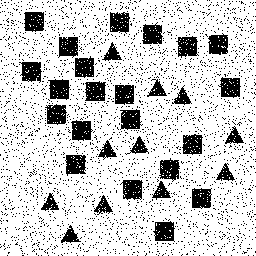
Squares: 21
Triangles: 11
Stars: 0
Total shapes: 32